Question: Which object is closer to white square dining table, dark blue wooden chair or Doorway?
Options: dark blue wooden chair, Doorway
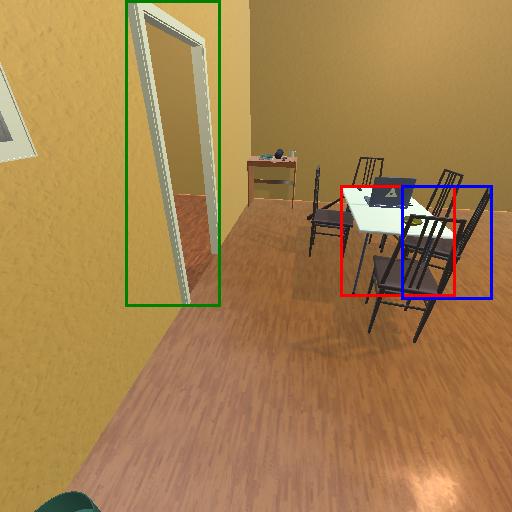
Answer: dark blue wooden chair